Question: When I hit the submit button I want the entered data to appear in textboxes on groupForm, but this isn't happening. I have to restart the form or hit the Refresh button for the data to appear.

I zoned in on the problem;
I have to pass arguments to the form so it knows which groups' data to show, like this;
'''
Dim frmReceiver As New form_addNewProfitObject
frmReceiver.setGroup(theMainGroupID, theGroupID)
frmReceiver.ShowDialog()
'''
If I open the form like this, the data entered appears just fine without refreshing;
'''
form_addNewProfitObject.Show()
'''
But this way the form wouldn't know what group to add data to. Is there a work around? I also tried to do 'frmReceiver.Show()' instead of 'frmReceiver.ShowDialog()' but that doesn't make a difference.
I'm not entirely sure why the method I am using isn't working.. maybe it's because upon hitting 'submit' it calls 'groupForm.NewProfitObjectsItem(ByVal *snip*)' and this doesn't work if 'groupForm' was created using 'new' ?
Here's the code for hitting the 'refresh' button on Form number one ().
'''
Private Sub Button2_Click(ByVal sender As System.Object, ByVal e As System.EventArgs) Handles Button2.Click
populate(Form1.main.Groups(theMainGroupID).GroupObjects(theGroupID))
End Sub
'''
And here's the code for the Submit button, which (at the end) calls that exact same function, but from .
'''
Private Sub Button1_Click(ByVal sender As System.Object, ByVal e As System.EventArgs) Handles Button1.Click
Try
Dim groupID As Integer = theGroupID
'New ProfitObject
ReDim Preserve Form1.main.Groups(theMainGroupID).GroupObjects(theGroupID).ProfitObjects(Form1.main.Groups(theMainGroupID).GroupObjects(theGroupID).ProfitObjects.Length)
Dim ProfitObjectID As Integer = Form1.main.Groups(theMainGroupID).GroupObjects(theGroupID).ProfitObjects.Length - 2
Form1.main.Groups(theMainGroupID).GroupObjects(theGroupID).ProfitObjects(ProfitObjectID) = New ProfitObject
'Set ProfitObject properties
'Set ID
Form1.main.Groups(theMainGroupID).GroupObjects(theGroupID).ProfitObjects(ProfitObjectID).id = ProfitObjectID
'Set Name
Form1.main.Groups(theMainGroupID).GroupObjects(theGroupID).ProfitObjects(ProfitObjectID).name = TextBox1.Text
'Set Profit
Form1.main.Groups(theMainGroupID).GroupObjects(theGroupID).ProfitObjects(ProfitObjectID).profit = TextBox2.Text
'Set TypeID
Form1.main.Groups(theMainGroupID).GroupObjects(theGroupID).ProfitObjects(ProfitObjectID).typeID = TextBox3.Text
'Set Rarityd
Form1.main.Groups(theMainGroupID).GroupObjects(theGroupID).ProfitObjects(ProfitObjectID).rarity = TextBox4.Text
'populate(Form1.main.Groups(groupID))
Dim textt As String = "ID" & ProfitObjectID.ToString
groupForm.NewProfitObjectsItem(textt, Form1.main.Groups(theMainGroupID).GroupObjects(theGroupID).ProfitObjects(ProfitObjectID).name, Form1.main.Groups(theMainGroupID).GroupObjects(theGroupID).ProfitObjects(ProfitObjectID).profit, Form1.main.Groups(theMainGroupID).GroupObjects(theGroupID).ProfitObjects(ProfitObjectID).rarity, Form1.main.Groups(theMainGroupID).GroupObjects(theGroupID).ProfitObjects(ProfitObjectID).typeID)
groupForm.populate(Form1.main.Groups(theMainGroupID).GroupObjects(theGroupID))
Catch ex As Exception
MsgBox(ex.Message)
End Try
groupForm.Refresh()
Me.Close()
End Sub
'''
I added groupForm.populate() at the end of the latter function for testing purposes, but I know that shouldn't be necessary ("populate" just loops over all items in the ProfitObjects array and calls NewProfitObjectsItem for each one).
Anyway; when I submit the data from the second form, the groupForm doesn't automatically show the new data. I either have to hit the refresh button or restart the form (it calls populate() on form load).
I simply want the new item to appear immediately after Submitting it. And it should, because that's what 'groupForm.NewProfitObjectsItem()' does. And to top it off I added 'groupForm.populate()'. I'm assuming it's not working because it's called from an external form, or because the other form is open/has the focus.. Any ideas?
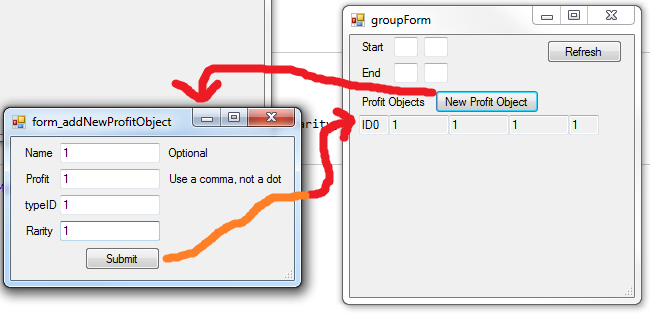
Answer: Figured out what was causing it. Since I was using 'New' to create & show "'groupForm'", "'form_addNewProfitObject'" wasn't adding controls to the correct form when it called 'groupForm.NewProfitObjectsItem'.
I had to move the 'Public frmReceiver As New groupForm' into the 'CGroupMain' class so that 'form_addNewProfitObject' can access it like this; 'Form1.main.Groups(theMainGroupID).frmReceiver.NewProfitObjectsItem'
The controls are now correctly added to the 'groupForm' upon hitting 'submit'.